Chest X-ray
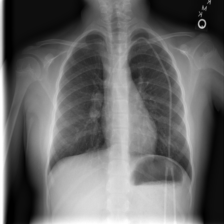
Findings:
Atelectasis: negative
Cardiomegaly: negative
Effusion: negative
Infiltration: negative
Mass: negative
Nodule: negative
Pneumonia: negative
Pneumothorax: negative
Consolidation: negative
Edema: negative
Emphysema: negative
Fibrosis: negative
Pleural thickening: negative
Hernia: negative